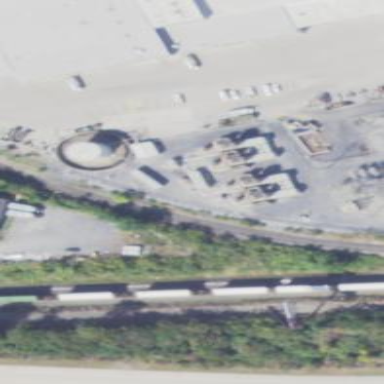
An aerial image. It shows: Power plant.